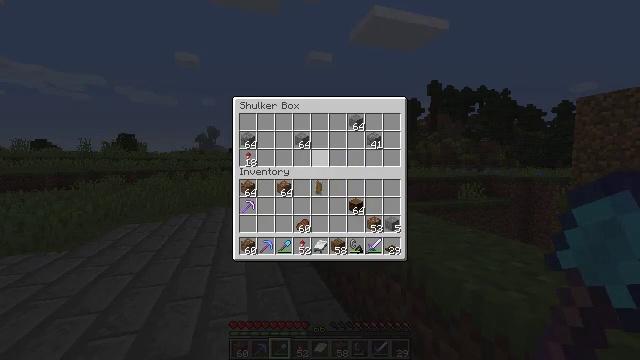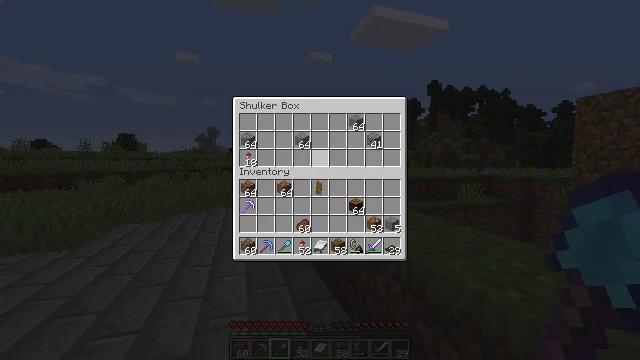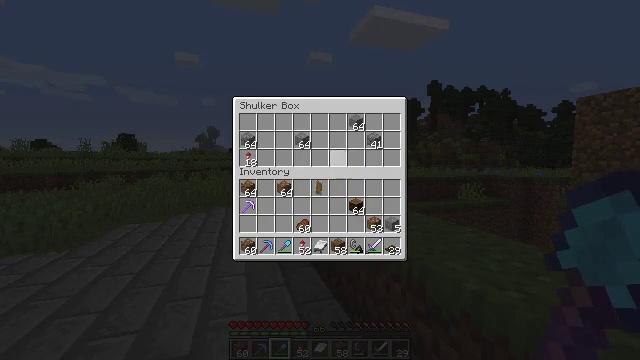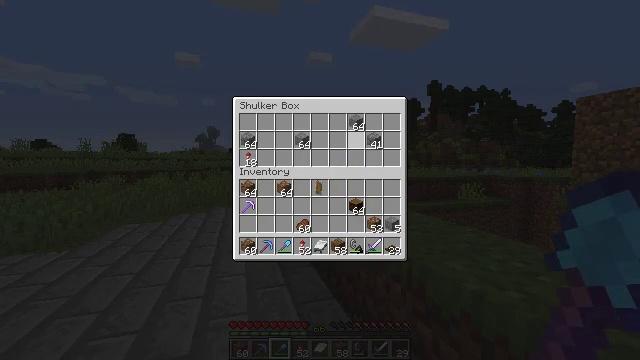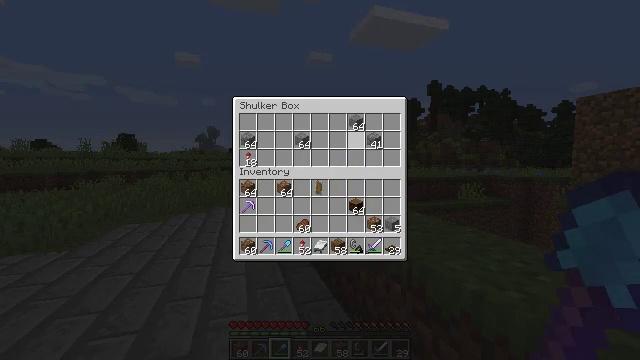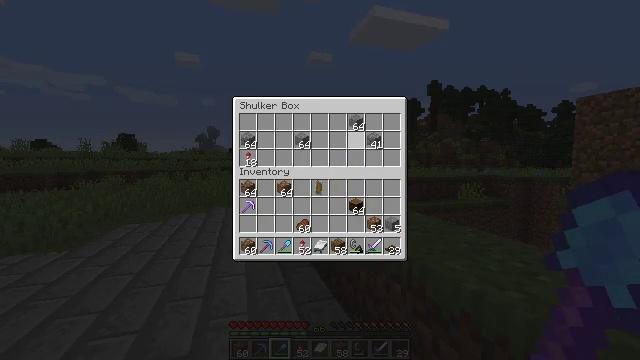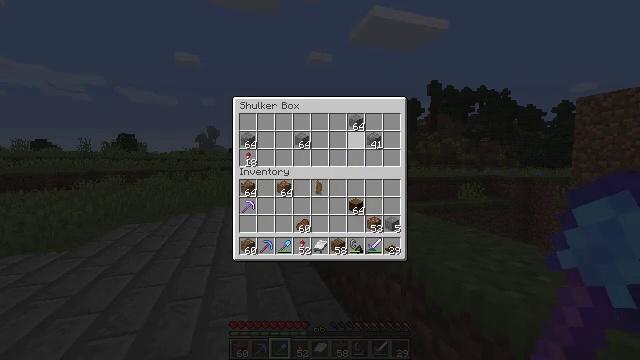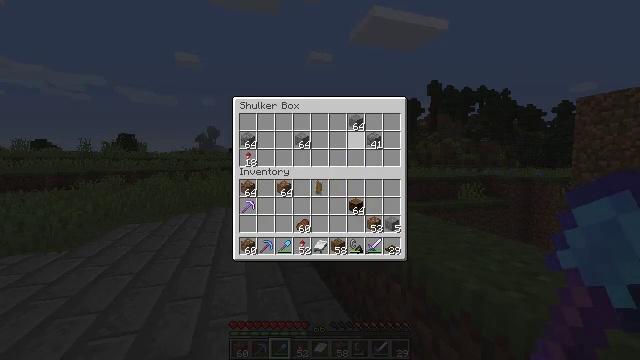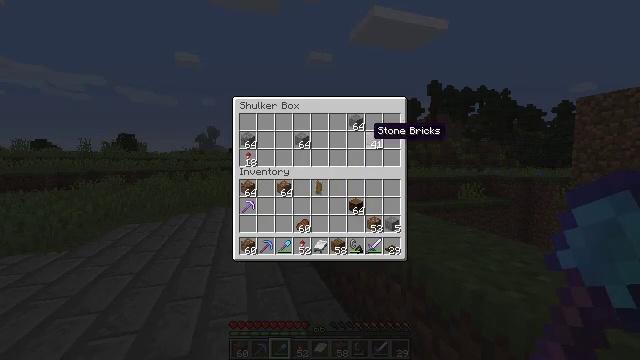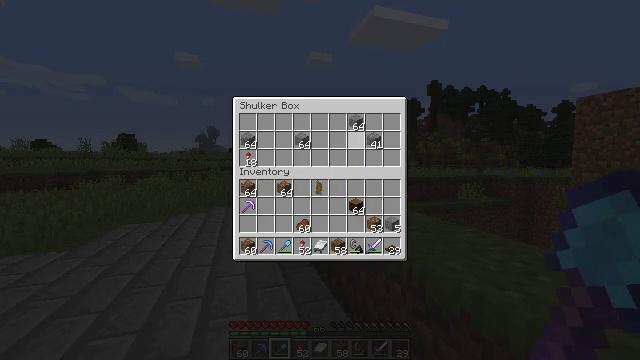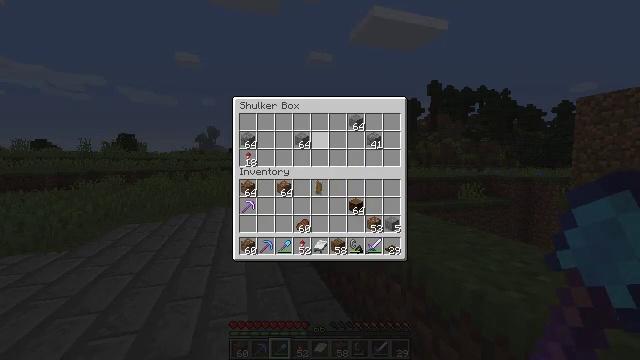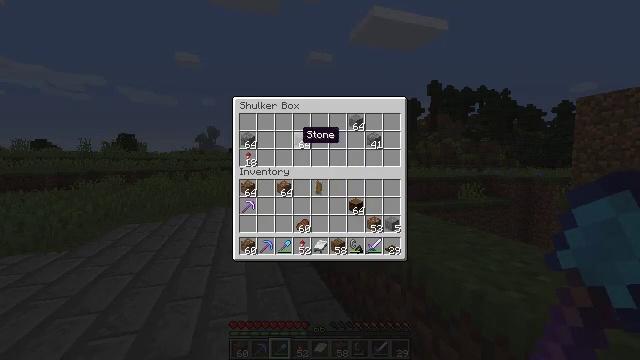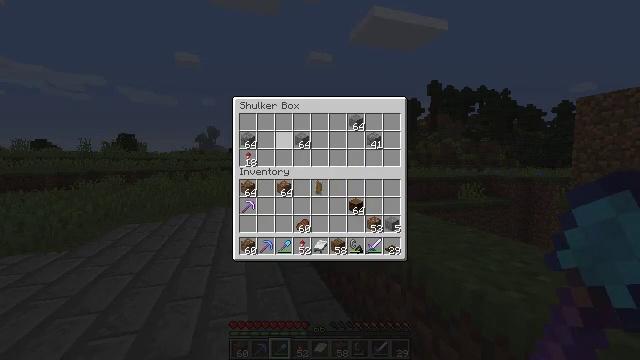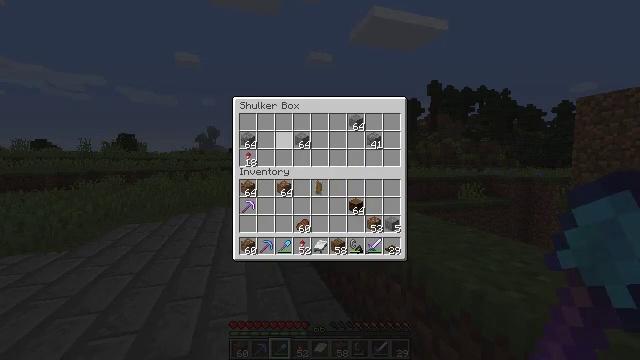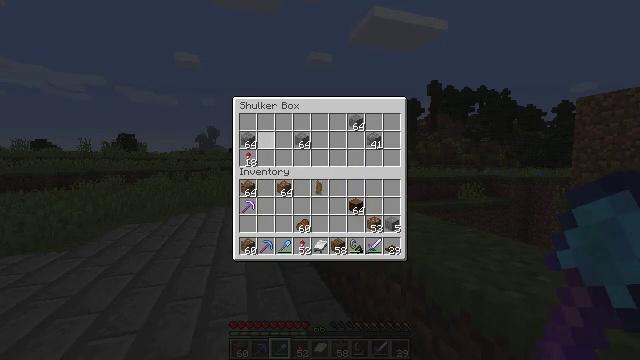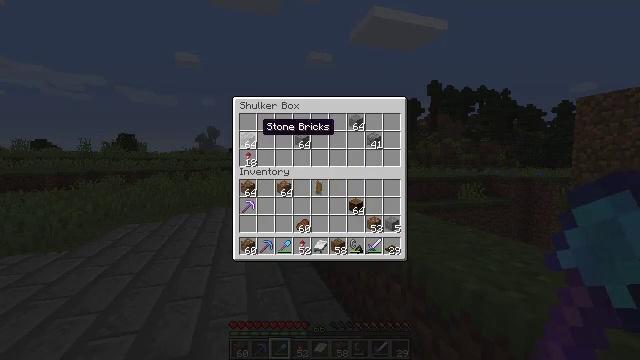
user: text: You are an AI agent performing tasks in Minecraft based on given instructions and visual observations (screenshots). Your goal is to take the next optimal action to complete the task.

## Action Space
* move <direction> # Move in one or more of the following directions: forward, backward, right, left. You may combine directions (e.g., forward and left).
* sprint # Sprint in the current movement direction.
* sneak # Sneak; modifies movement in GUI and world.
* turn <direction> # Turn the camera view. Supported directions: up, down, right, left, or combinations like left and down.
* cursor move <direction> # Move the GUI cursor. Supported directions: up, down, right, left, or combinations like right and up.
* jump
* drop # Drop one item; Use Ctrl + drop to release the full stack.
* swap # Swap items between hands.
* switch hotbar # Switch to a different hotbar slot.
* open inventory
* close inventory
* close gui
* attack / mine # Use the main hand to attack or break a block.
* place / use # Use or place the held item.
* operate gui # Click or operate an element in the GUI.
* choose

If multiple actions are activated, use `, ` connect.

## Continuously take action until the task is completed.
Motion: motion action
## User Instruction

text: Produce stone brick slabs at the crafting table.
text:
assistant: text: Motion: no_op
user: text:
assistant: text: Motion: no_op
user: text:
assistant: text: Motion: cursor move right and up
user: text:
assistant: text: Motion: cursor move right
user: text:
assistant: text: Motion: no_op
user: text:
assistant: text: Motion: no_op
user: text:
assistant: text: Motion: no_op
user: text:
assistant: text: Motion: no_op
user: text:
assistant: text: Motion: cursor move left
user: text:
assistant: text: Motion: cursor move left
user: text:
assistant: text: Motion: cursor move left
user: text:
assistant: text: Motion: no_op
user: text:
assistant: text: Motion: cursor move left
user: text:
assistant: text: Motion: cursor move left
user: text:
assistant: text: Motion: sneak
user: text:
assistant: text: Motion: sneak
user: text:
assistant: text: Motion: sneak
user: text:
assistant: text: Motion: sneak
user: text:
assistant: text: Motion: sneak, choose
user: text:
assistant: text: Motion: sneak, choose
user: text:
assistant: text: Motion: sneak, choose
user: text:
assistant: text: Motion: sneak
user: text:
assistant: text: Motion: close gui
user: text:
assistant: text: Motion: open inventory
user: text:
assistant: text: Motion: turn left and down
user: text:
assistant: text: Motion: turn left and down
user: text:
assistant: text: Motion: move forward
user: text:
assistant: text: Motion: move forward
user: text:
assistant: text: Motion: move forward and move left, turn right
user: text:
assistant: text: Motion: move forward and move left, turn right